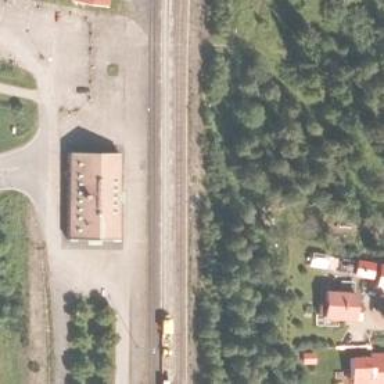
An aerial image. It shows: Technical railway station.